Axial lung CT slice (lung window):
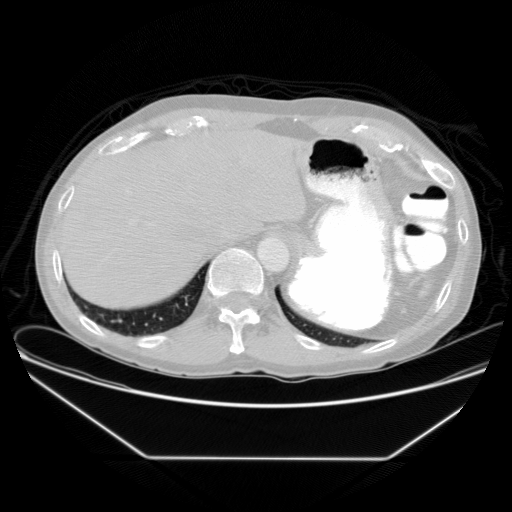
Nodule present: no